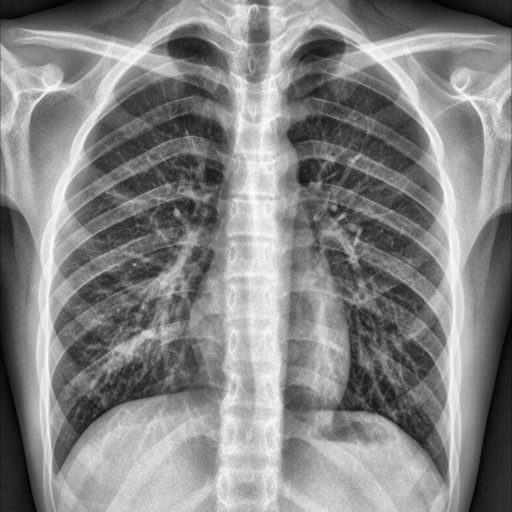
Finding: NORMAL